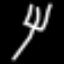
Label: fork